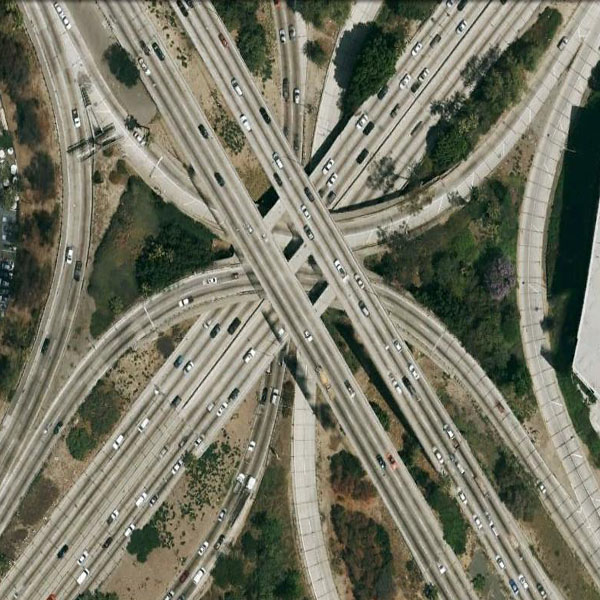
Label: Viaduct